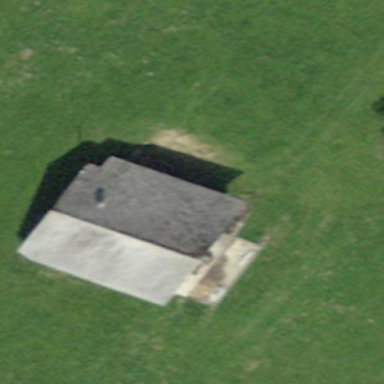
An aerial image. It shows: Rural barn.